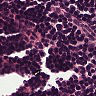
Metastatic tissue present: no